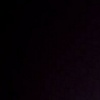
Label: space